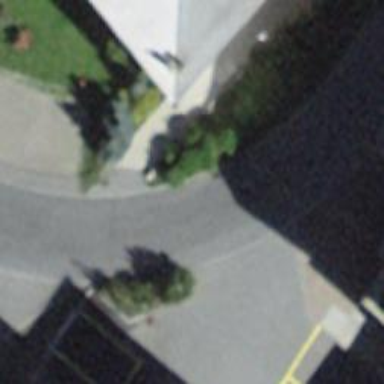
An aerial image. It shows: Smooth asphalt road in residential area.